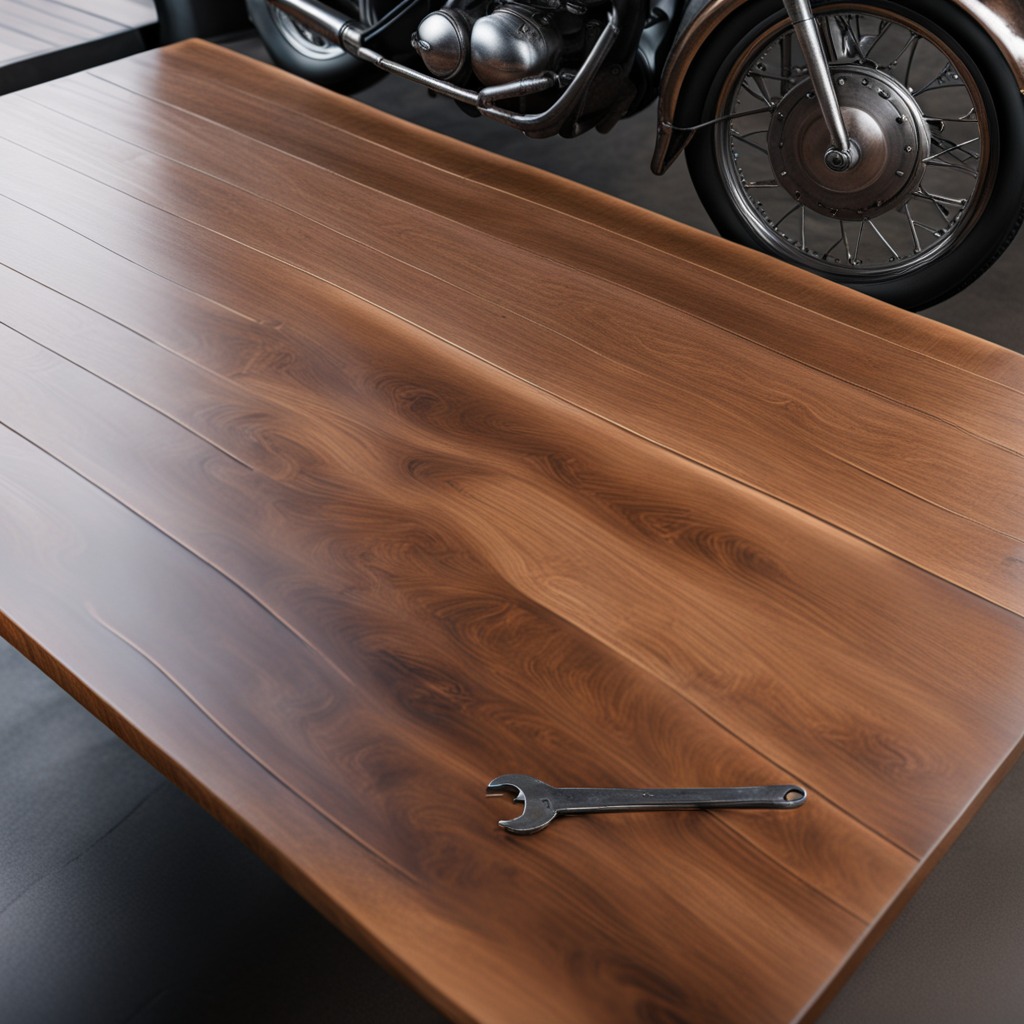
An wrench lies on the oil-spilled wooden table in a vintage motorcycle garage.